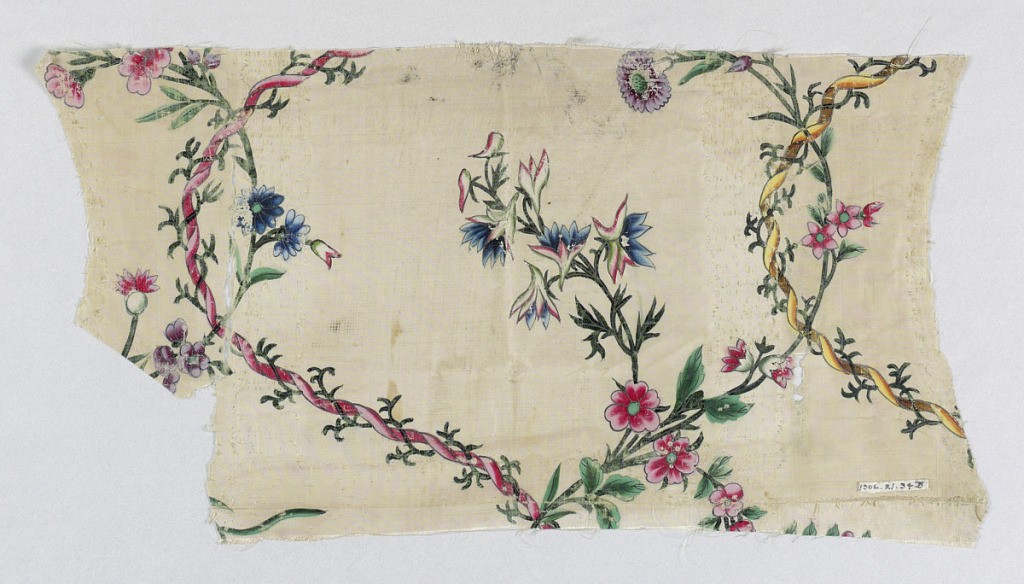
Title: Fragment
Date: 18th century
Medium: tempera on silk Technique: painted on plain weave
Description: White ground with serpentine of intertwining ribbons and vines with floral sprays springing from them. Painted in rose, green, blue, white, orange, yellow, brown, purple, gold and silver.